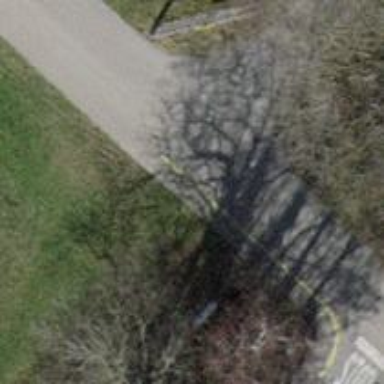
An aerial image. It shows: Unclassified road with asphalt surface.